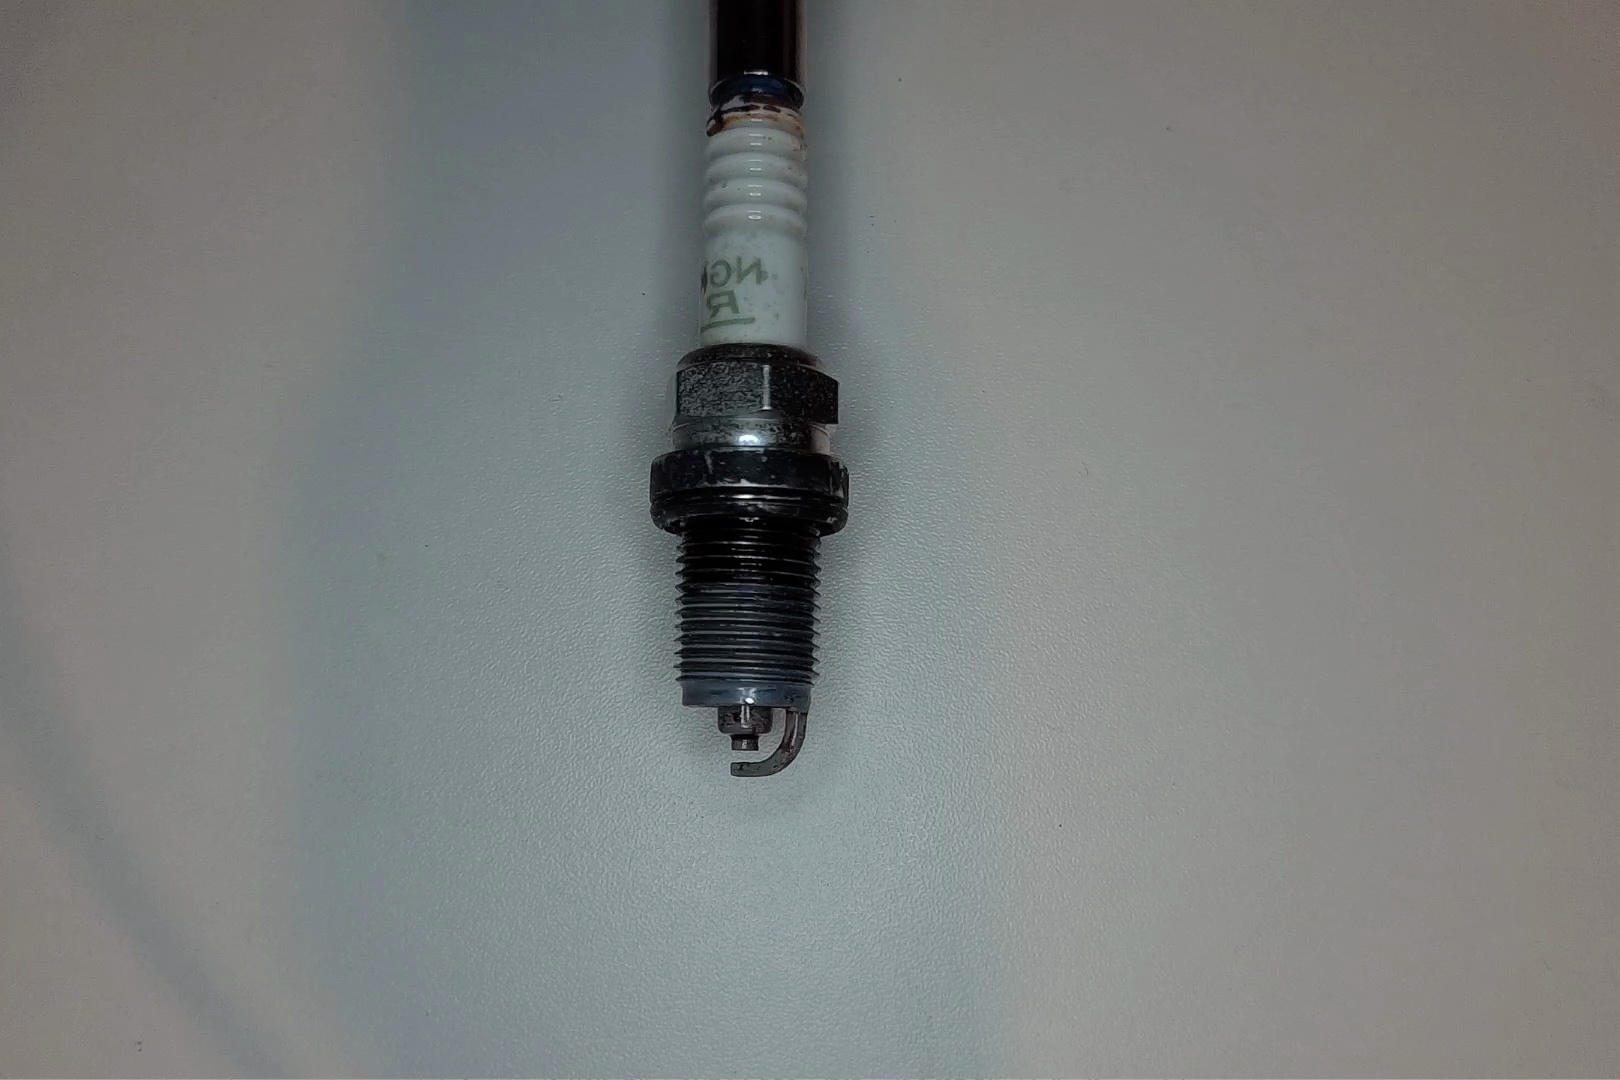
Label: anomaly